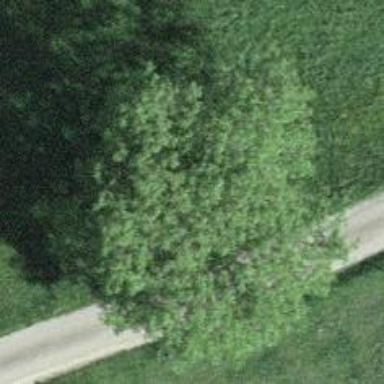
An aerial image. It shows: Agricultural area with deciduous broadleaved trees.